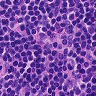
Metastatic tissue present: no